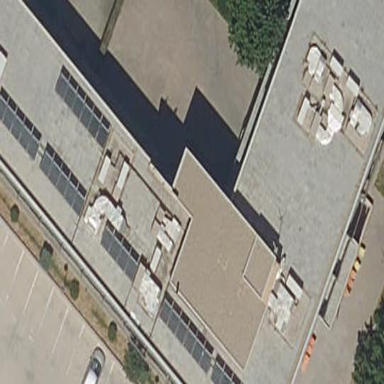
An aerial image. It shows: Clinic building.